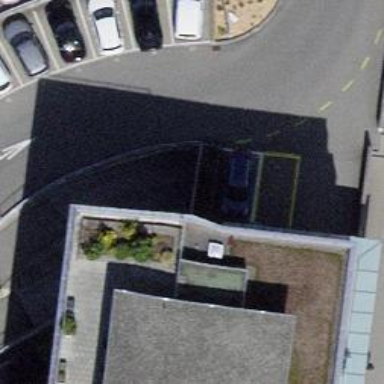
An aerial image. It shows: Parking entrance.